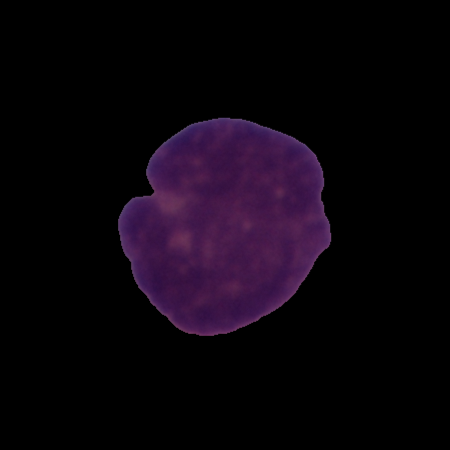
Label: cancer